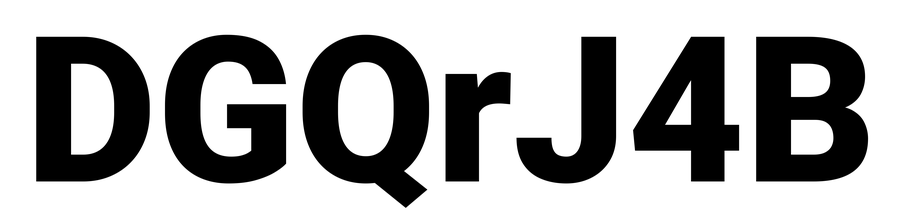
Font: Roboto_Black